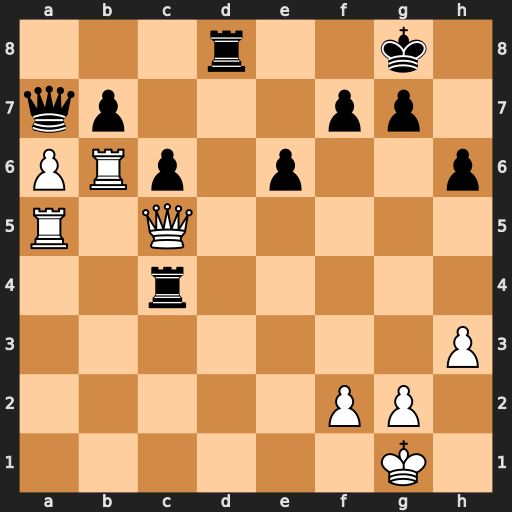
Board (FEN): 3r2k1/qp3pp1/PRp1p2p/R1Q5/2r5/7P/5PP1/6K1
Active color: w
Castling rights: -
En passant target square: -
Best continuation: axb7 Rd1+ Kh2 Qxb7 Rxb7